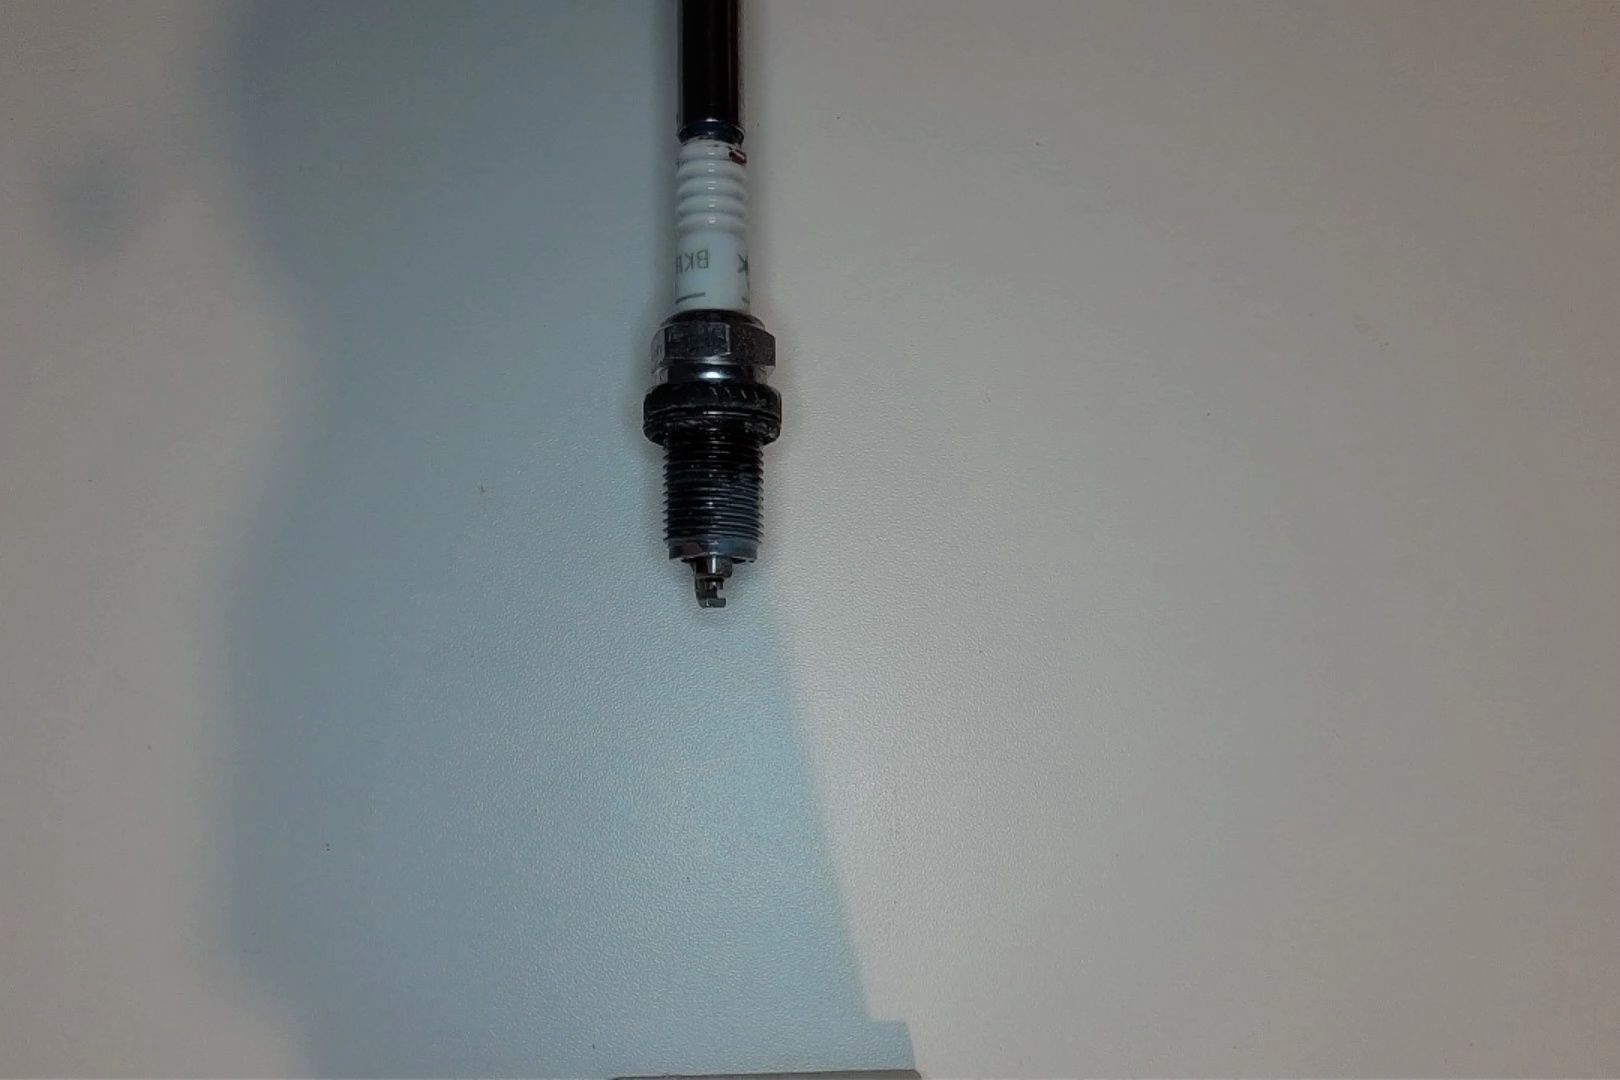
Label: anomaly